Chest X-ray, AP view. Patient: 28 years old, sex M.
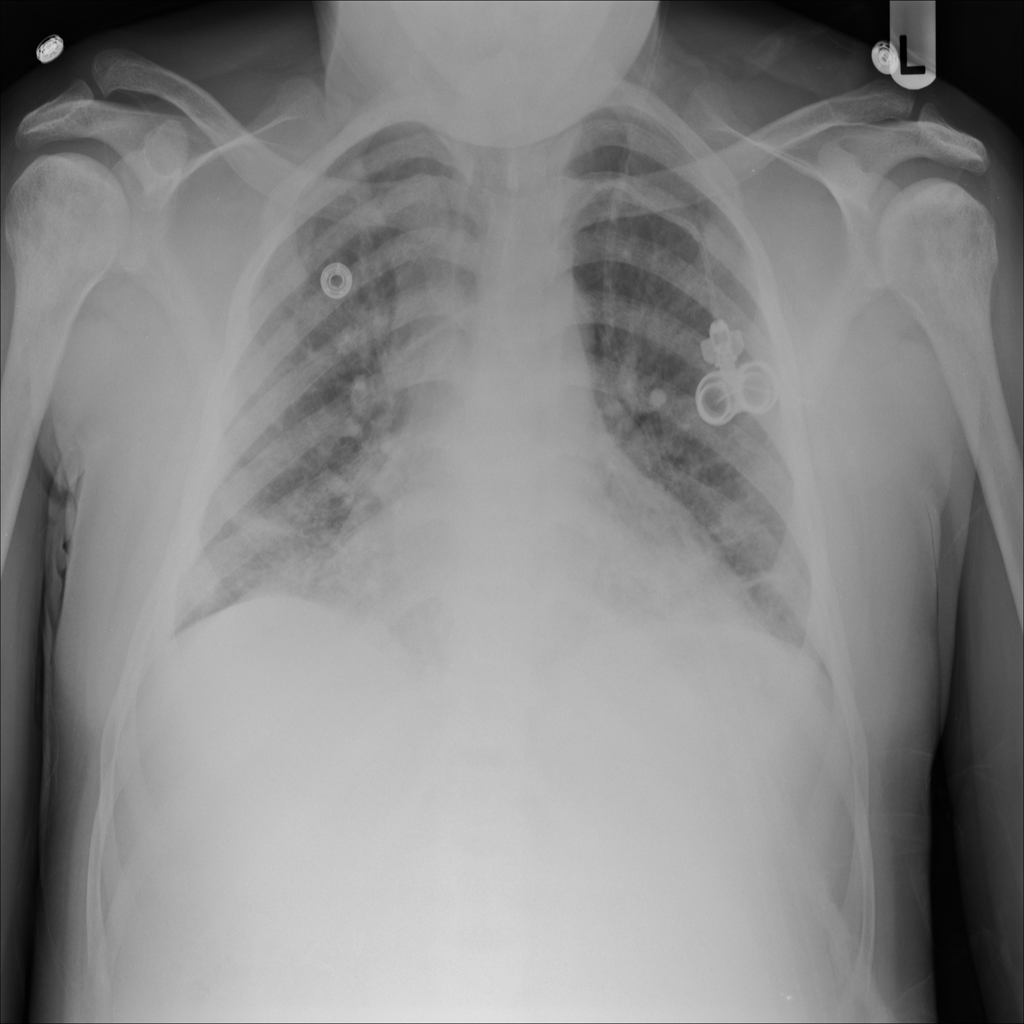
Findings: No Finding